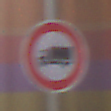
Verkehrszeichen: VerbotFuerKraftfahrzeugeUeberDreiKommaFuenfTonnen
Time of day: MorningAfternoon
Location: Outdoor (Special)
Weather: PartlyCloudy
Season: NotSpecified
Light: Natural